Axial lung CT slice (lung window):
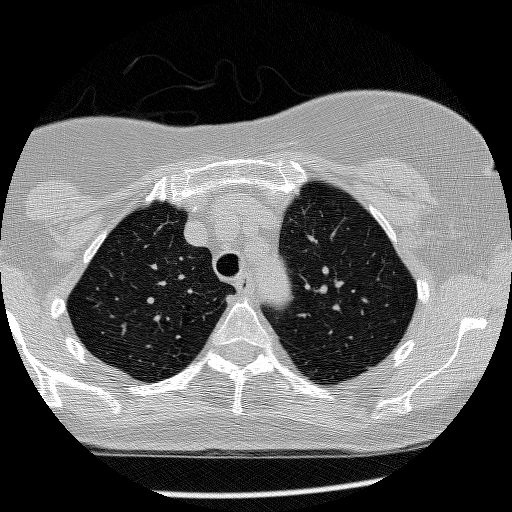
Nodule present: no